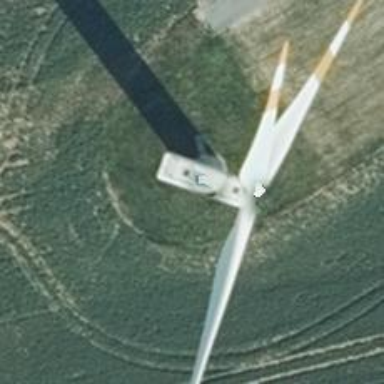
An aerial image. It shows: Wind-powered generator.